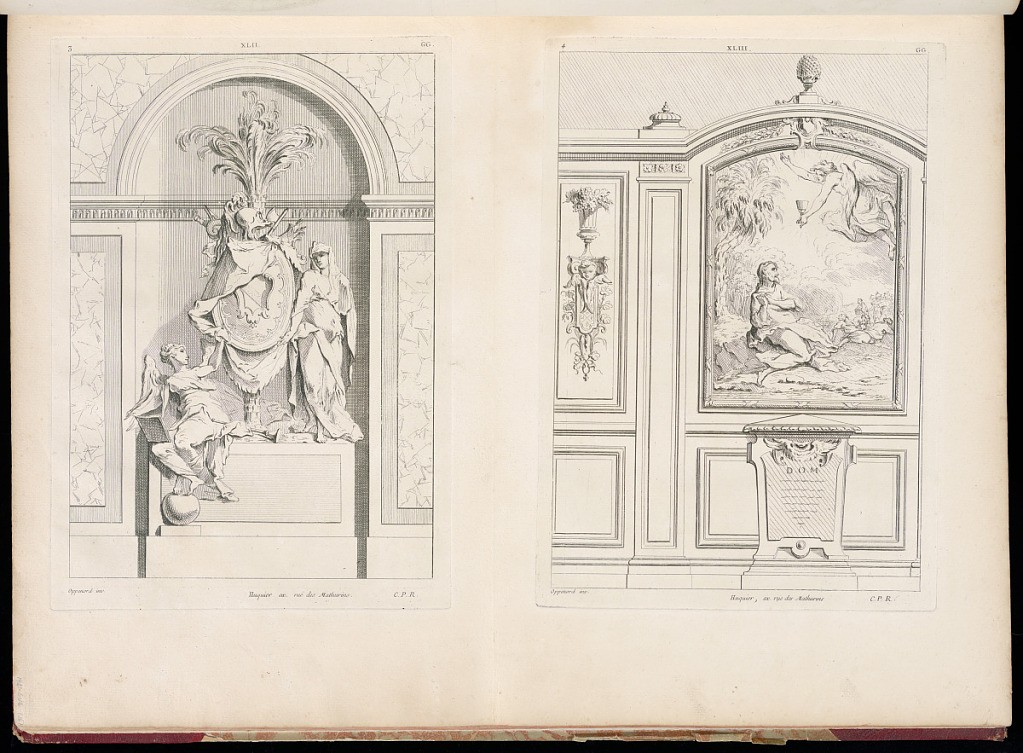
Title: Tomb Designs
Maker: Gilles-Marie Oppenord, French, 1672–1742
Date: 1749-1761
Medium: Etching and engraving on laid paper
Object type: Bound print
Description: Page with two plates printed next to one another. Both plates feature elevations of tomb designs. The plate at the left depicts a sculptural tomb set within a niche, with statues of a seated winged female figure, a standing draped woman, and a coat of arms with trophy, in the process of being draped. The tomb of the right plate, inscribed with the letters DOM, is placed below a large religious painting. Both plates are signed with Oppenord's name and are numbered.